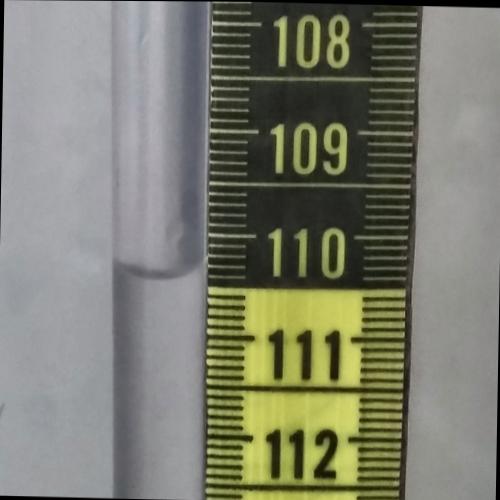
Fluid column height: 110.4 cm